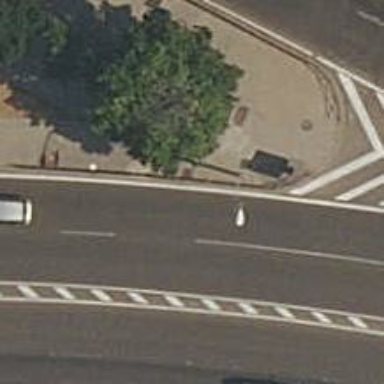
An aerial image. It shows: Sidewalk along the footway.